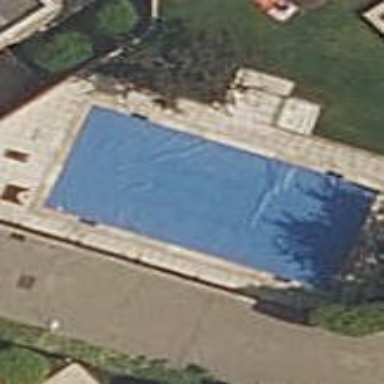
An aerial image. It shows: Swimming pool located in leisure land.